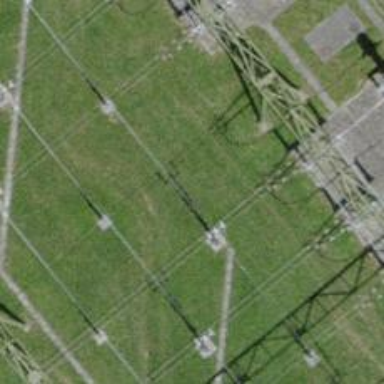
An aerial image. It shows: Switch used for power control.